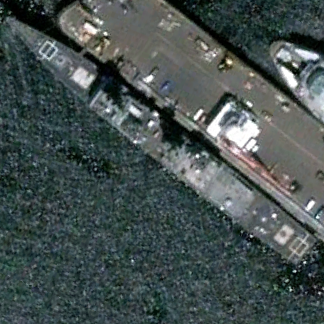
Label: cruiser